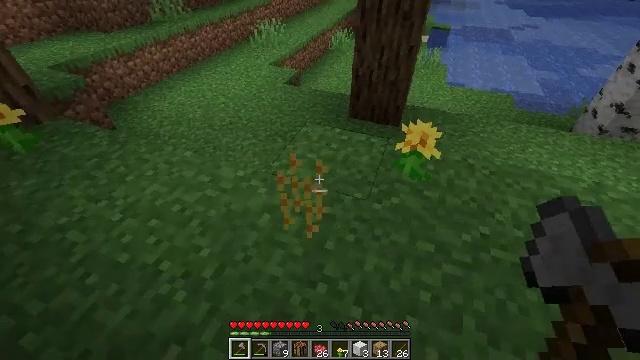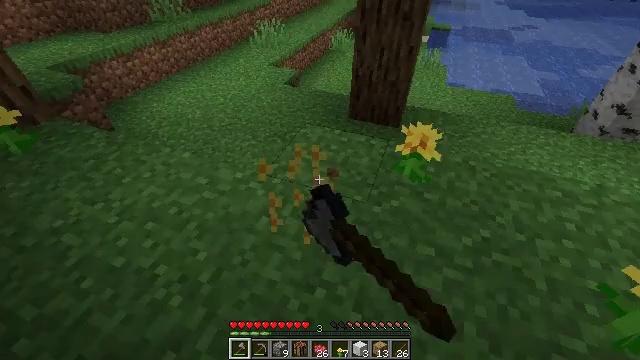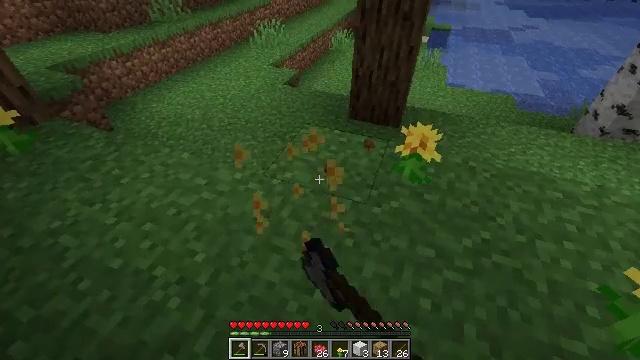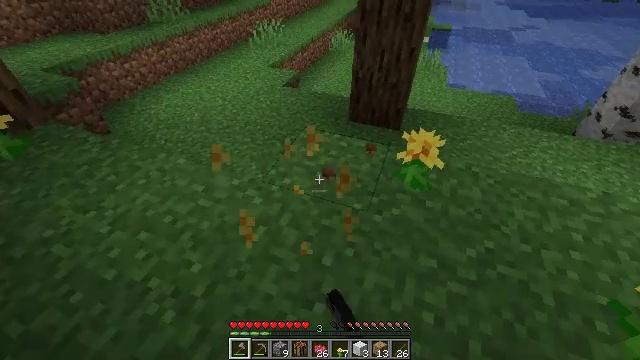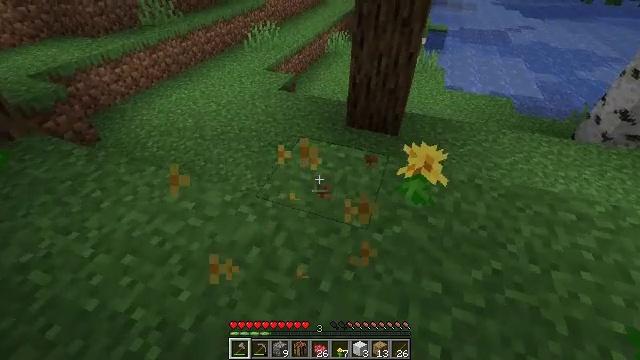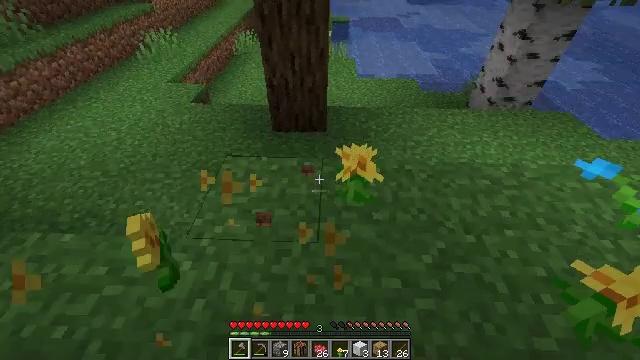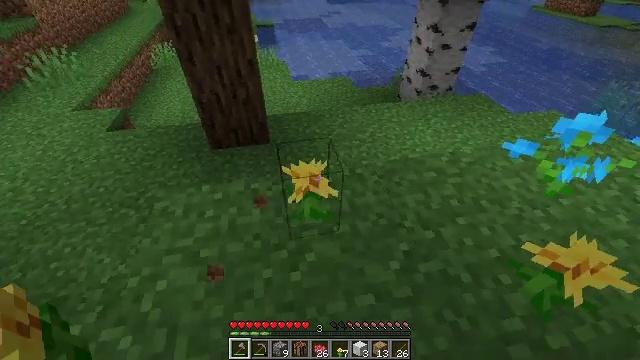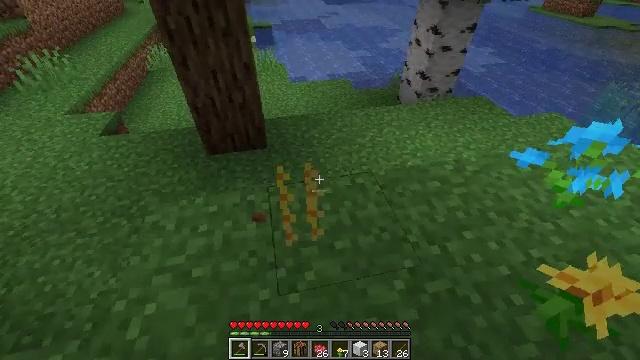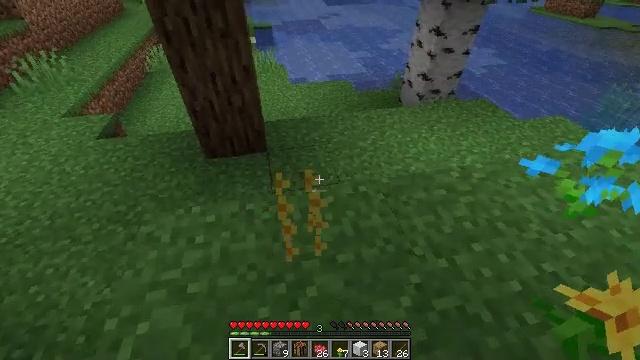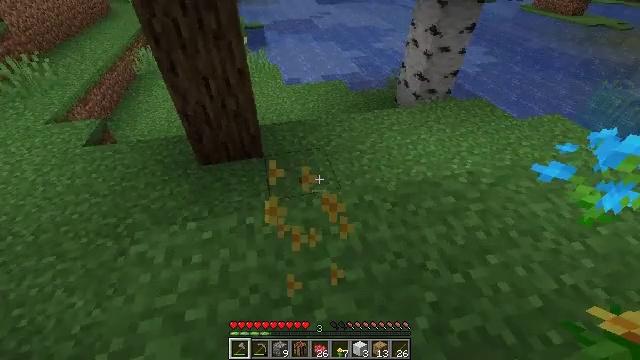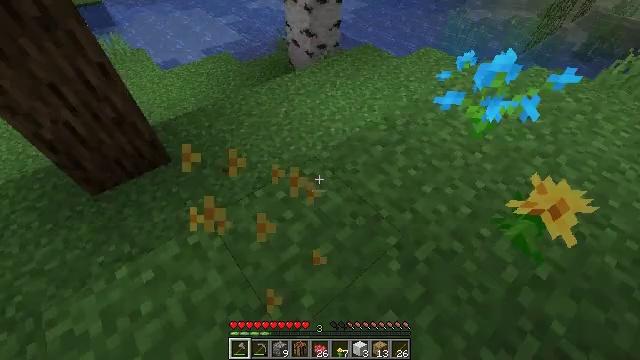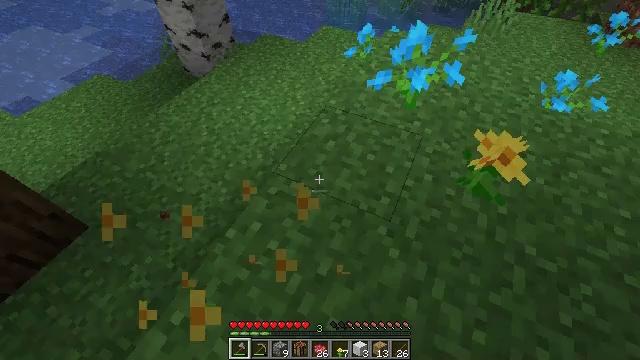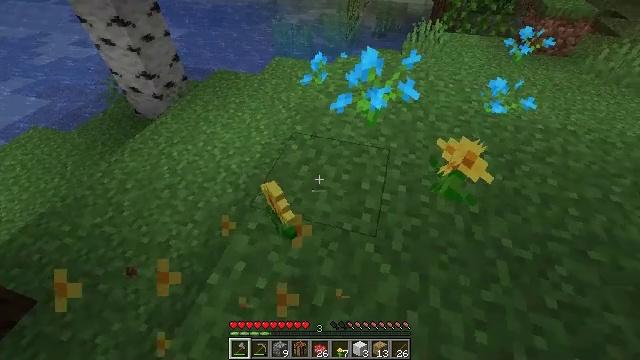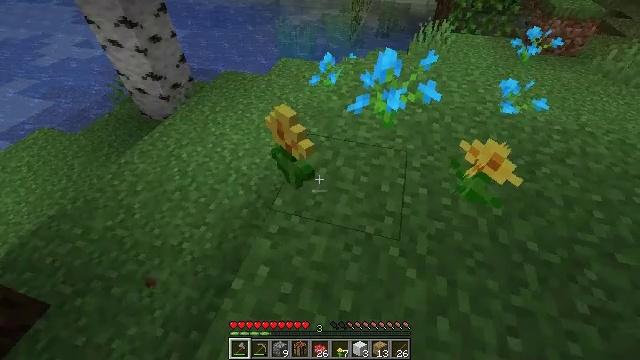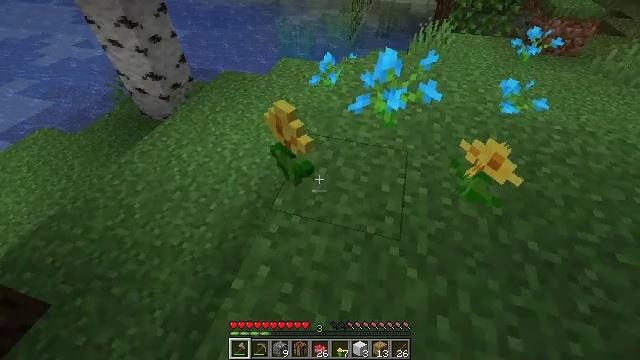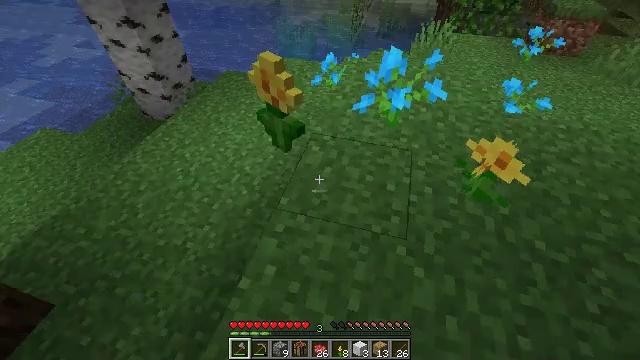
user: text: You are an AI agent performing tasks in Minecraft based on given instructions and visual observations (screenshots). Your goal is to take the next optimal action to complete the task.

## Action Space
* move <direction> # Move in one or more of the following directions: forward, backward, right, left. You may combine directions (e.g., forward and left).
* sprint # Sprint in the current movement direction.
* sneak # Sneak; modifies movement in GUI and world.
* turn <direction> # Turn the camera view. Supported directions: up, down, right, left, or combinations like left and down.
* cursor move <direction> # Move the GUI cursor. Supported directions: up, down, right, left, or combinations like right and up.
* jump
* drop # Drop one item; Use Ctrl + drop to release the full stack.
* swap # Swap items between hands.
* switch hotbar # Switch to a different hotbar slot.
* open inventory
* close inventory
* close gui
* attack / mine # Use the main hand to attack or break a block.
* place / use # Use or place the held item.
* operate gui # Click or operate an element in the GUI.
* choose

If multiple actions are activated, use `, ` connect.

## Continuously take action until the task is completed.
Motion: motion action
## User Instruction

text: Gather dandelions in the field.
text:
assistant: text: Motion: attack / mine
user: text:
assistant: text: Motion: attack / mine
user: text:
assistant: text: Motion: move forward
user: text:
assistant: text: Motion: move forward
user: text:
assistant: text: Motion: move forward, turn right
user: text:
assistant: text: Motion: move forward, turn right
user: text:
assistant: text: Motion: move forward, attack / mine
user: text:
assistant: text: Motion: move forward and move left, attack / mine
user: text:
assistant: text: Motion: move forward and move left, turn right
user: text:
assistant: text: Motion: move forward and move left, turn right and down
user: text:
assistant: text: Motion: move forward and move left, turn right and down
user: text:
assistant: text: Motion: turn right and up
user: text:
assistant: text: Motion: no_op
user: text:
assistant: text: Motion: no_op
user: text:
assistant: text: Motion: no_op
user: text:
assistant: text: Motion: turn left
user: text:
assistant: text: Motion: turn right and down
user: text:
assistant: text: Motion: turn right
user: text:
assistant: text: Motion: turn right and up
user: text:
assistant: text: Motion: turn right and up
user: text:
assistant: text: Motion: move forward, turn right and up
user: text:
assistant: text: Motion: move forward
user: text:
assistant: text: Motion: move forward, turn right and down
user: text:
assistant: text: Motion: move forward, turn right and down
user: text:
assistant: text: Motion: no_op
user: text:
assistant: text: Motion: turn left and up
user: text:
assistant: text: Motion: turn left
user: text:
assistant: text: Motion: turn left and down, attack / mine
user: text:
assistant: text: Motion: attack / mine
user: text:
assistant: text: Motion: move forward, turn down